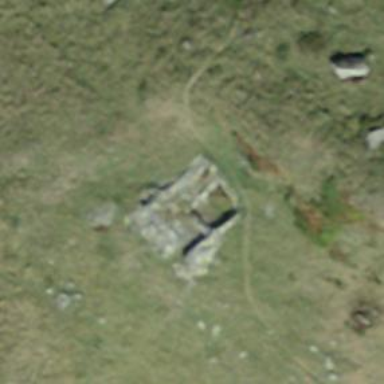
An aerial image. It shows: Historic building now in ruins.